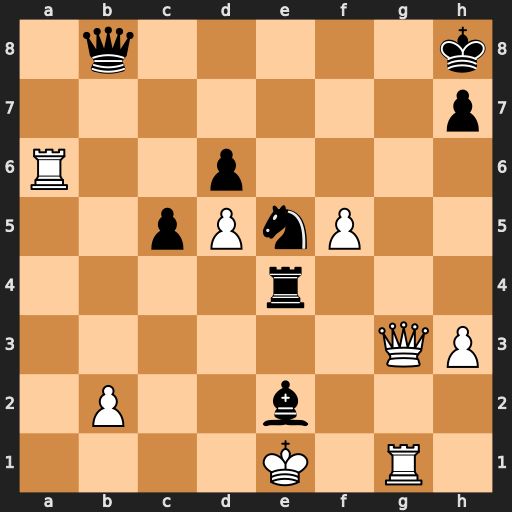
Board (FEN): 1q5k/7p/R2p4/2pPnP2/4r3/6QP/1P2b3/4K1R1
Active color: w
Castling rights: -
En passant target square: -
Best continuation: Qg7#